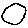
Label: circle